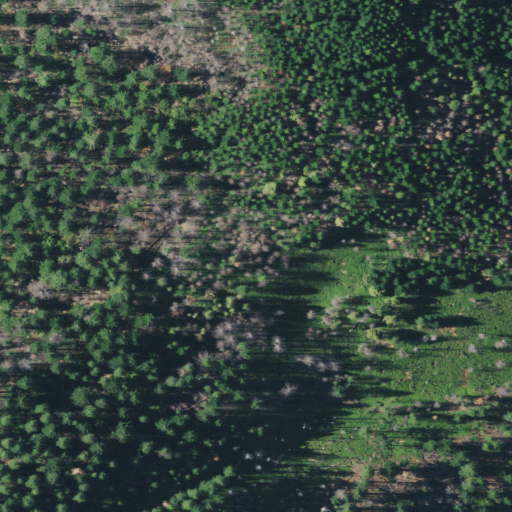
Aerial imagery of mountain in Oregon named Horse Mountain containing shrub, evergreen forest, and grassland